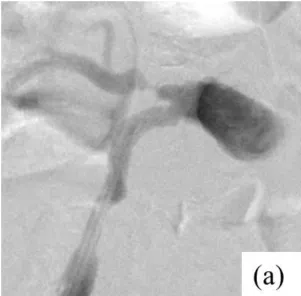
The findings of angiography. . (a) Angiography from right common iliac artery showed an aneurysm and its inflow and outflow vessels. The etiological artery was considered lumbar artery that developed as collateral pathway from the aorta to the right common iliac artery.
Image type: radiology (ct)